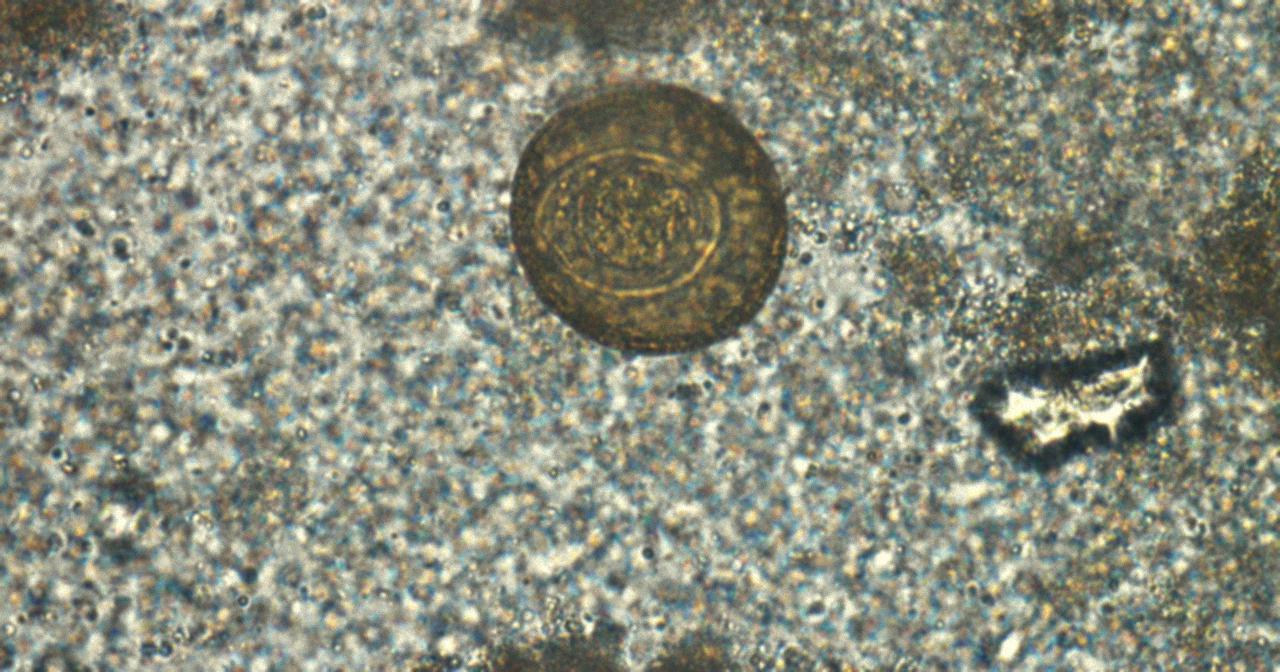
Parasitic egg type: Hymenolepis diminuta